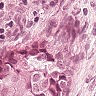
Metastatic tissue present: yes